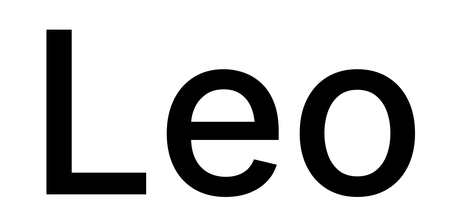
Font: Inter_Medium